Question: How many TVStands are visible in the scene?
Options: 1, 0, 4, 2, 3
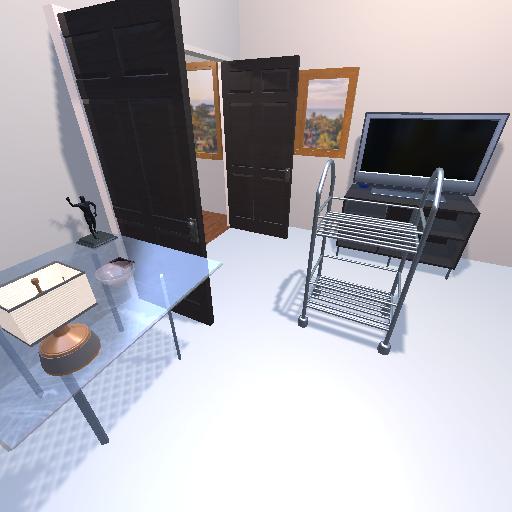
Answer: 1